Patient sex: F
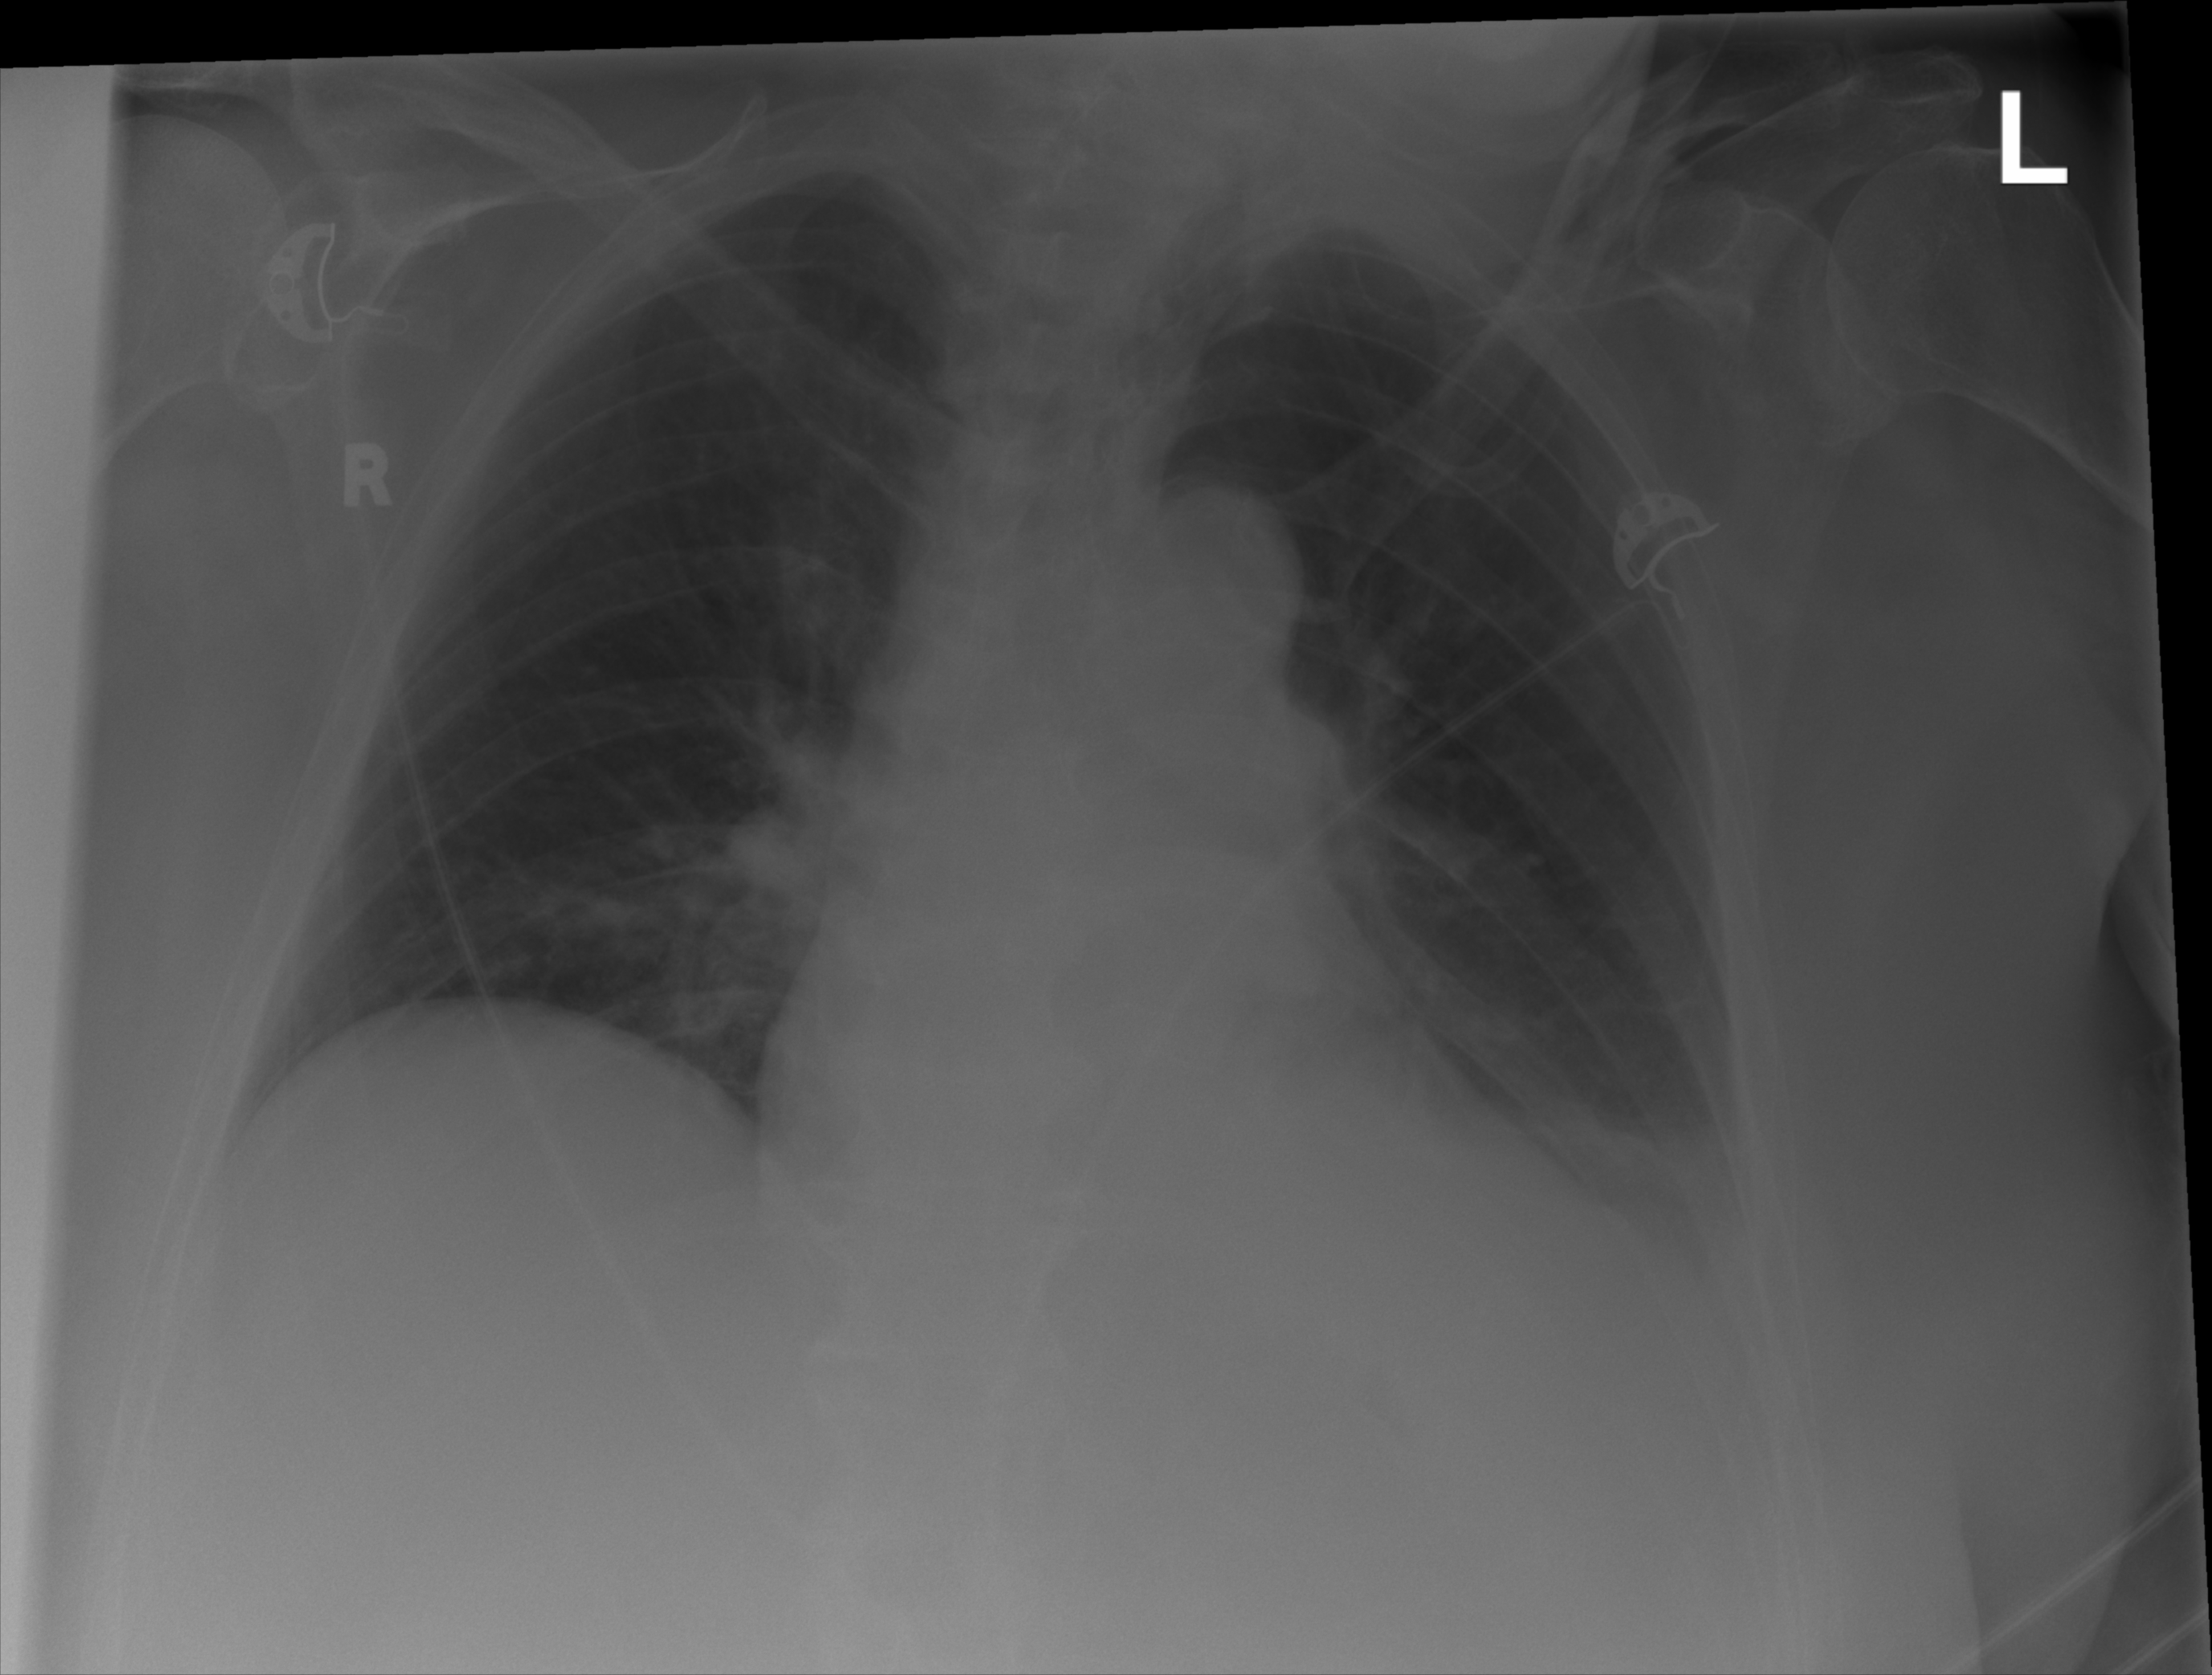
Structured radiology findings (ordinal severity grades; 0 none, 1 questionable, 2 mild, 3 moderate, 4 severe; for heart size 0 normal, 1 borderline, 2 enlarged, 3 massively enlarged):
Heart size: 1
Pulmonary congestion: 1
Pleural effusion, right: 0
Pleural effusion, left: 2
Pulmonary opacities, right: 0
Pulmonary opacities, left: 1
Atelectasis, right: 0
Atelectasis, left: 2